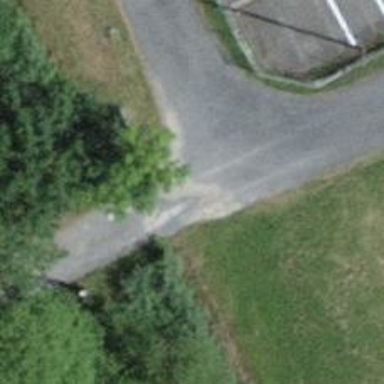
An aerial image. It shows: Lift gate barrier.